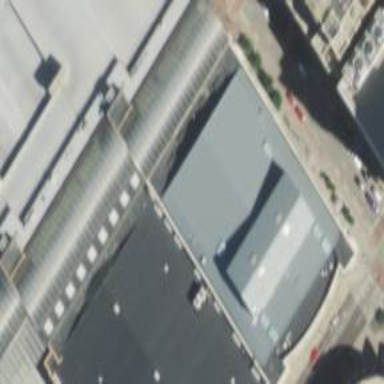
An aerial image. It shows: The building has black glass roof with round shape.